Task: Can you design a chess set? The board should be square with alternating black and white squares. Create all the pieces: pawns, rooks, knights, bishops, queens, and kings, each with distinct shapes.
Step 4336:
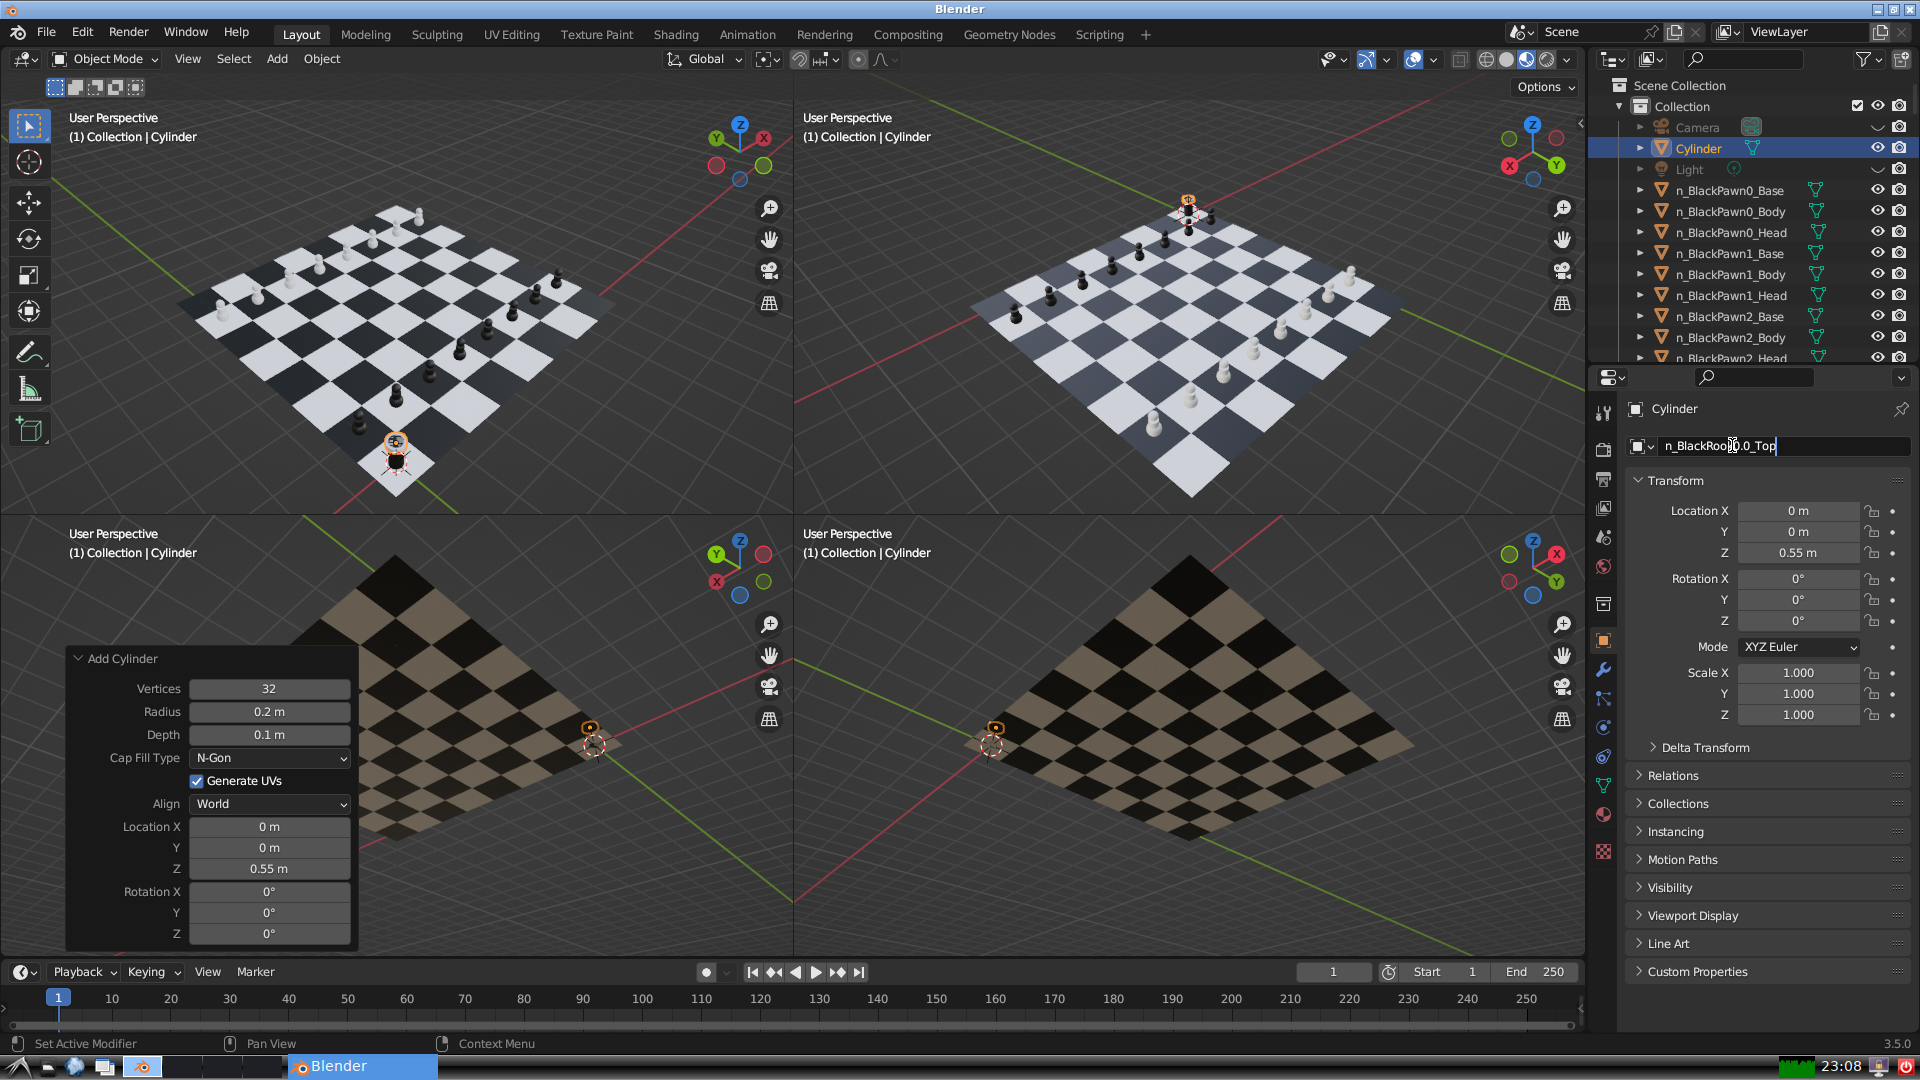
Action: {"key_press": ['Return']}